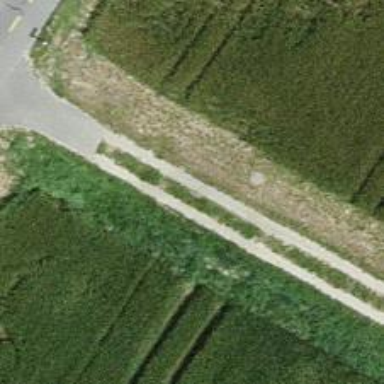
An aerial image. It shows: Unpaved track with grade2 quality type.